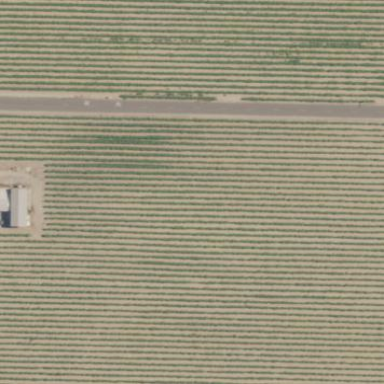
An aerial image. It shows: Beautiful vineyard in the countryside.